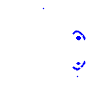
Particle: pion